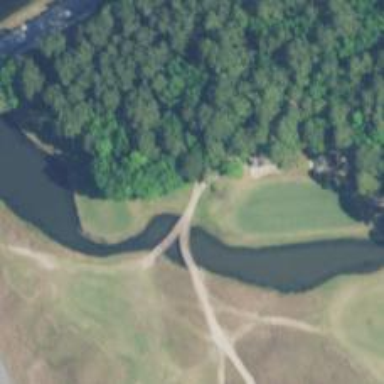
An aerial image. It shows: Path for both roads and golfers.